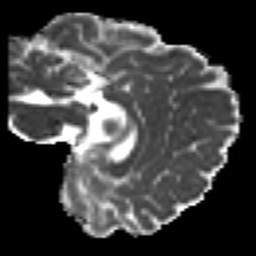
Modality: MD
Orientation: sagittal
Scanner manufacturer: siemens
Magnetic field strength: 3 T
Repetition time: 7.8 s
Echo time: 0.09 s